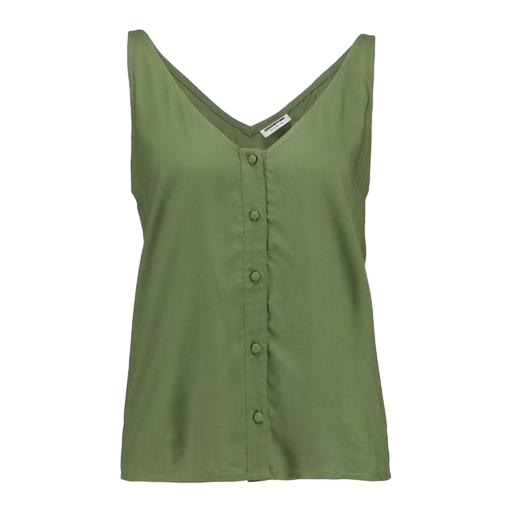
green camisole top, moss green tank top, green cami, white background